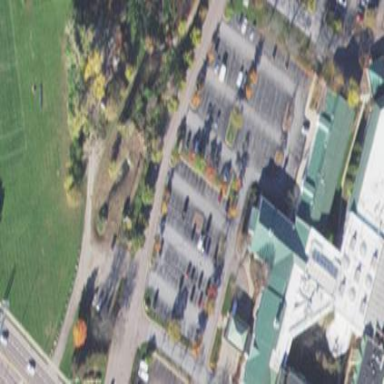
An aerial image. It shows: Parking area with surface.